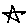
Label: star